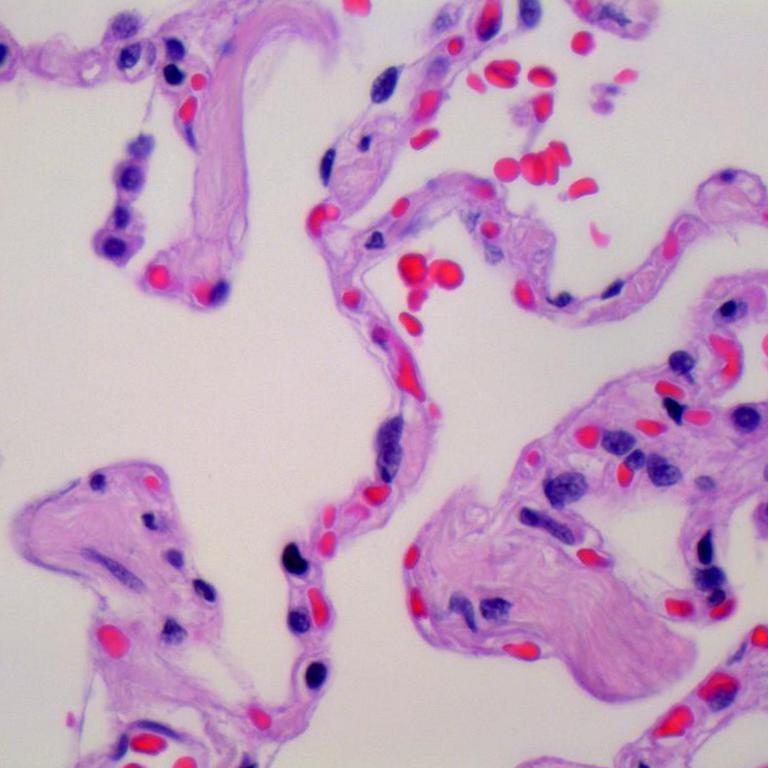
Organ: lung
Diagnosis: benign